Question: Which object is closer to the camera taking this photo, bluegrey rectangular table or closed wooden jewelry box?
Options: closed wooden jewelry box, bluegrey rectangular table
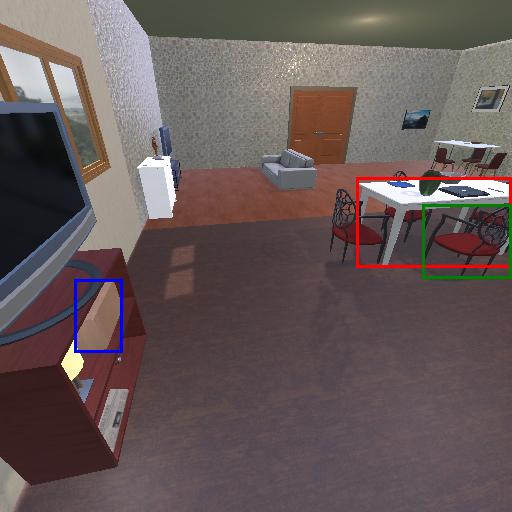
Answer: closed wooden jewelry box